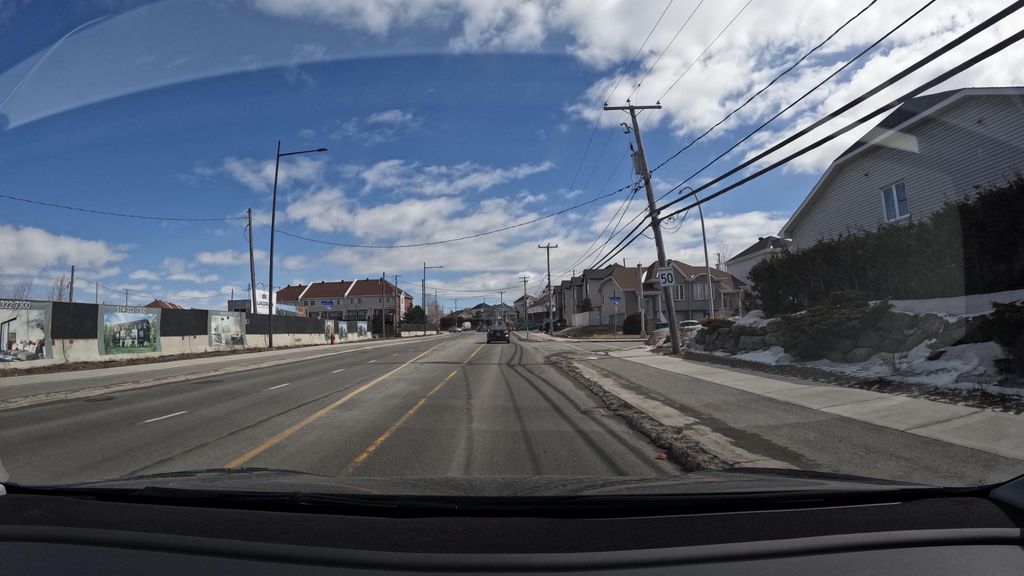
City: montreal